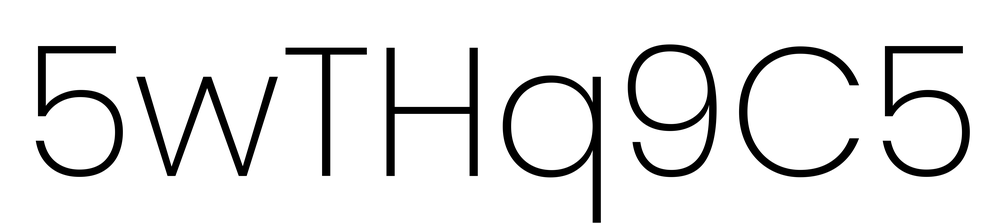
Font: Poppins-ExtraLight